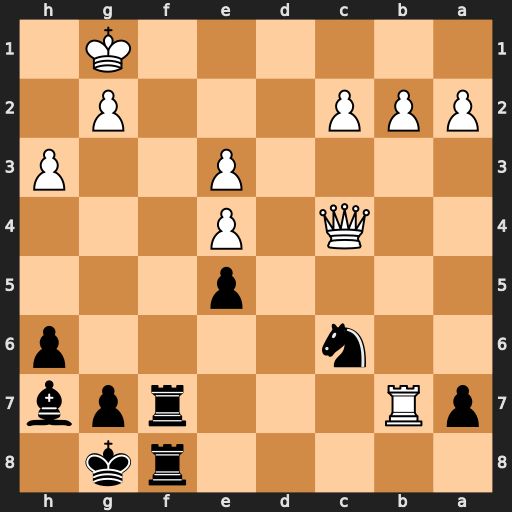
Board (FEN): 5rk1/pR3rpb/2n4p/4p3/2Q1P3/4P2P/PPP3P1/6K1
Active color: b
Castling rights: -
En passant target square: -
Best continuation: Na5 Qxf7+ Rxf7